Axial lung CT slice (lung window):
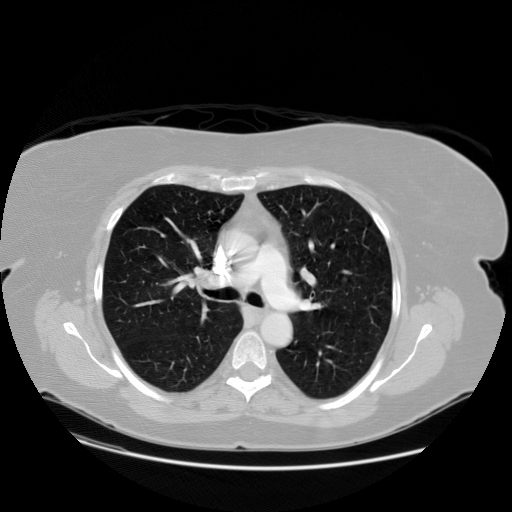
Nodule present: no